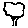
Label: tree